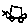
Label: car